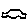
Label: car